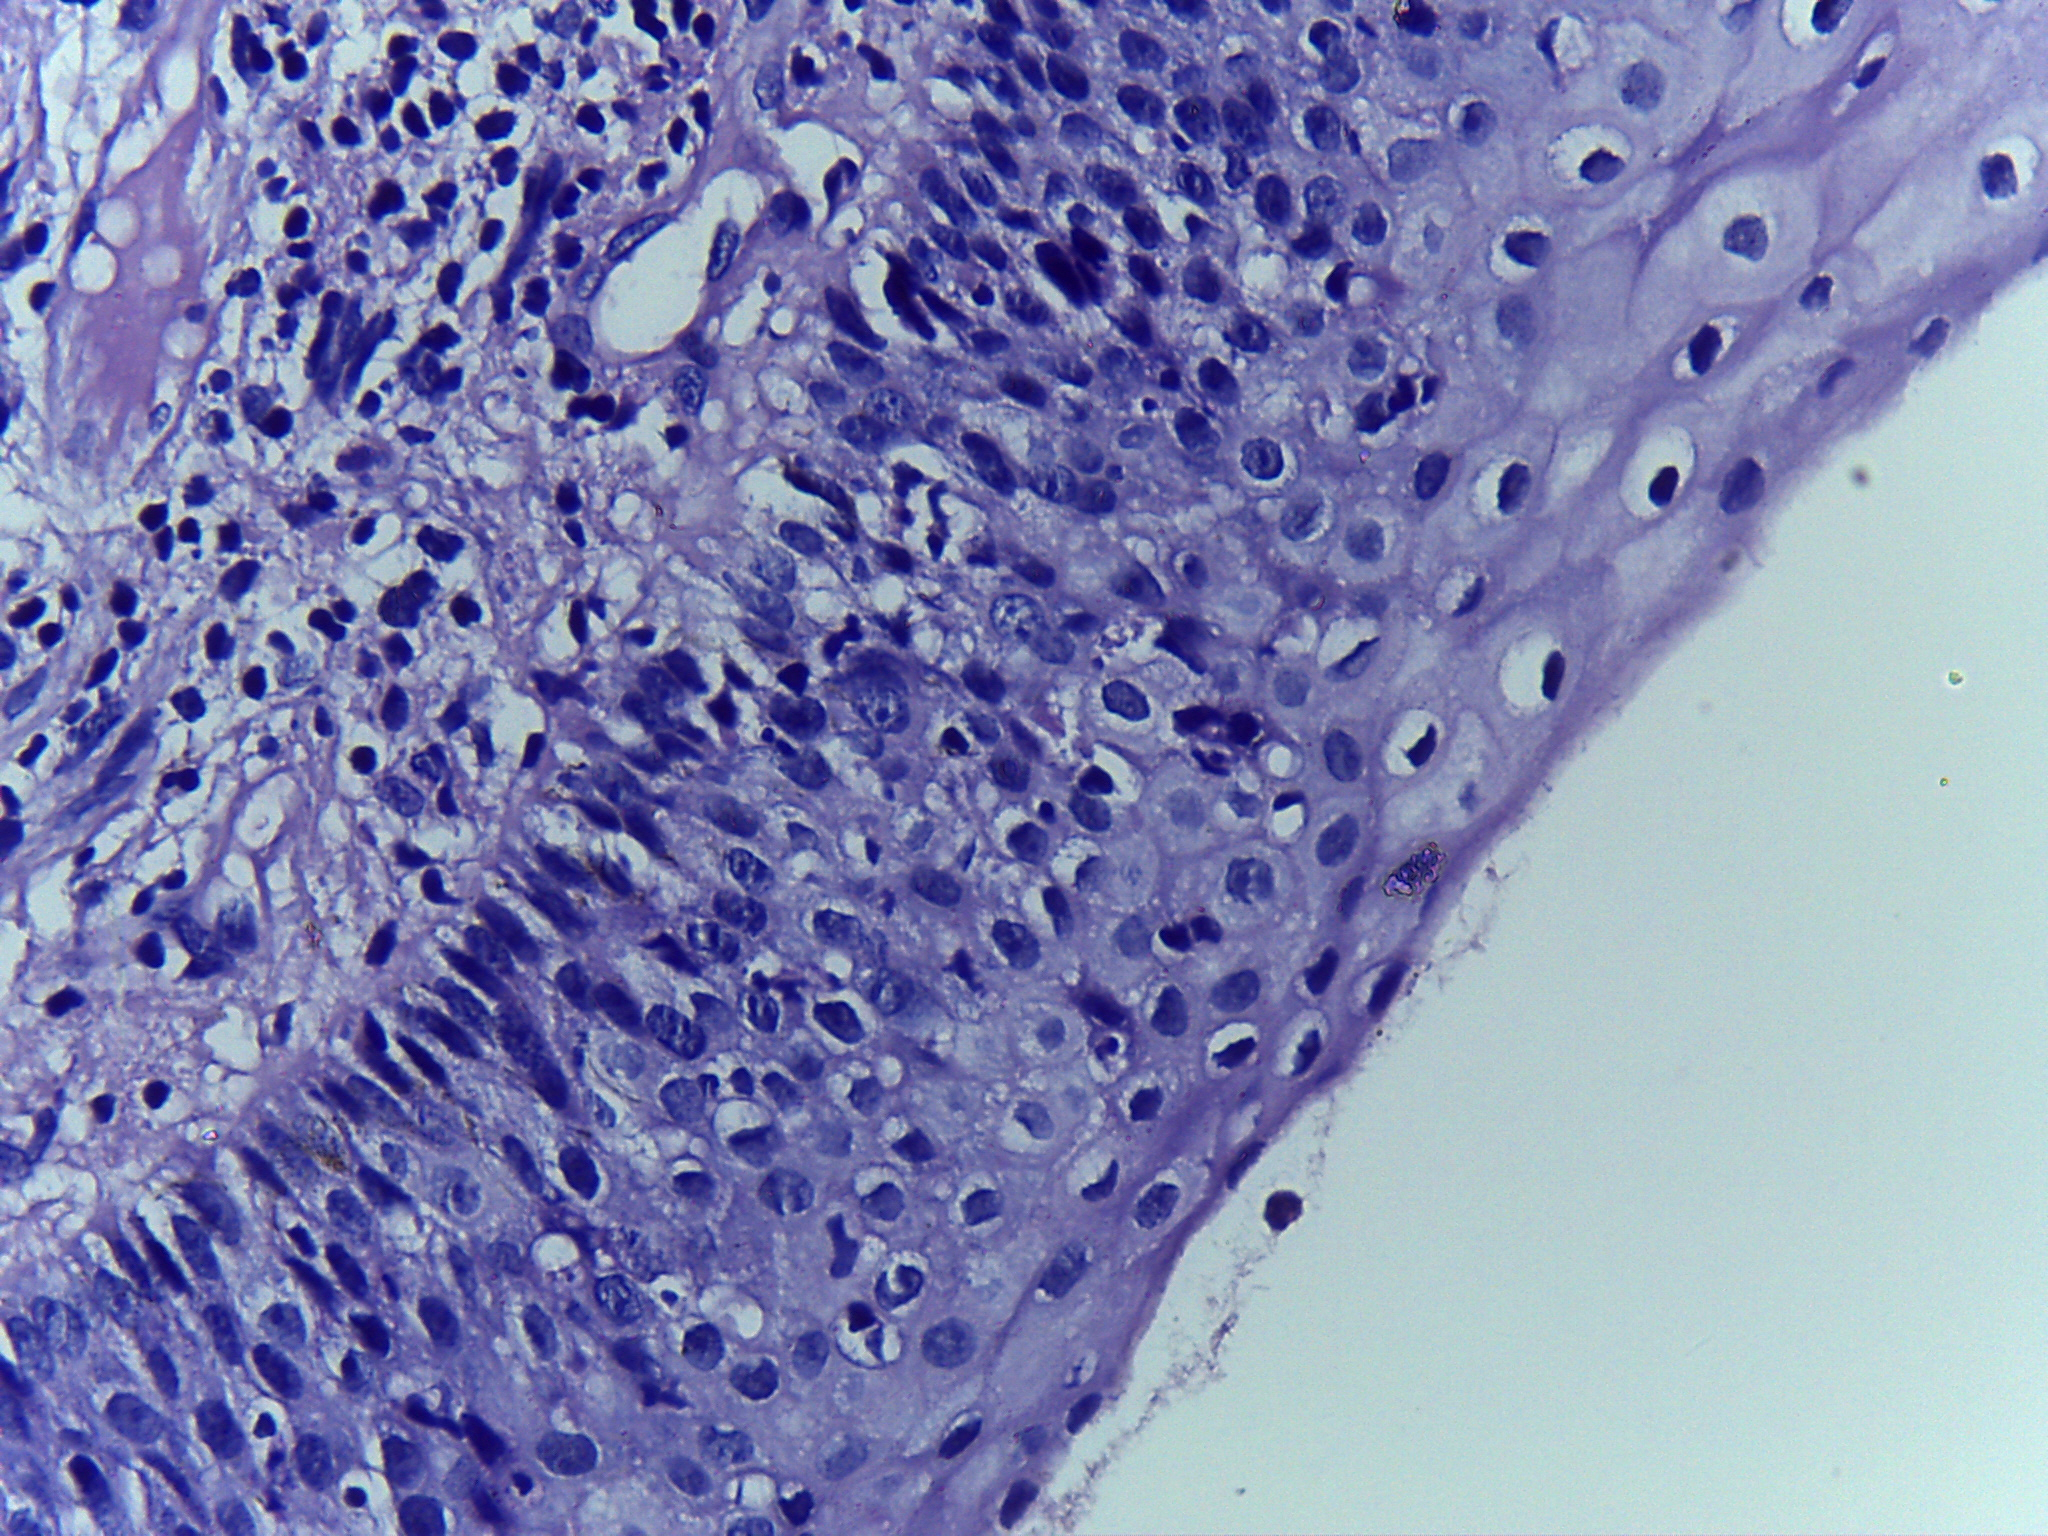
Diagnosis: OSCC